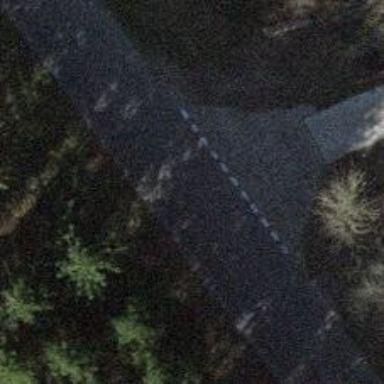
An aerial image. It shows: Tertiary road.